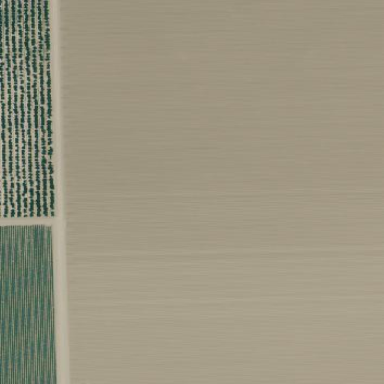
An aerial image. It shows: Farmland with fields for crop cultivation.